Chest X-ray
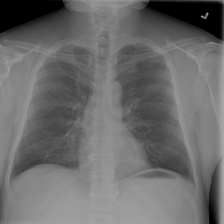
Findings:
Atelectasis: negative
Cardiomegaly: negative
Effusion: negative
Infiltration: negative
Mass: negative
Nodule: negative
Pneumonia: negative
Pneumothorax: negative
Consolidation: negative
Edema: negative
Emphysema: negative
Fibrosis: negative
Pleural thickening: negative
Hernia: negative